Current action and preconditions to check: trajectory_clear

Your task: For each precondition in the list above, predict whether it will hold at this action.

Consider the current scene as observed from the mobile robot's camera, and analyze the predicted future states of all dynamic agents (e.g., people, animals, vehicles, or any moving entities) within the NEXT SECOND.

IMPORTANT: Only answer "very likely" if you are absolutely certain—based on strong, clear evidence—that a dynamic agent will violate the precondition in the predicted future state. Do NOT answer "very likely" for unlikely, ambiguous, or low-probability risks.

Ask yourself for each precondition: Is there a high probability, with clear and convincing evidence, that the predicted future states of any dynamic agent will interfere with the predicted future state of the currently executing action within the NEXT SECOND, causing that precondition to fail?

Assess the risk level based on these predictions. Use "likely" or "very likely" if motions create a clear risk of interference.

Use "neutral" or "improbable" if agents are nearby but their predicted paths are clearly diverging or non-conflicting.

Failure Risk Categories: "very improbable", "improbable", "neutral", "likely", "very likely"

Answer Format: Output ONLY the probability_of_failure value from these categories: "very improbable", "improbable", "neutral", "likely", "very likely"

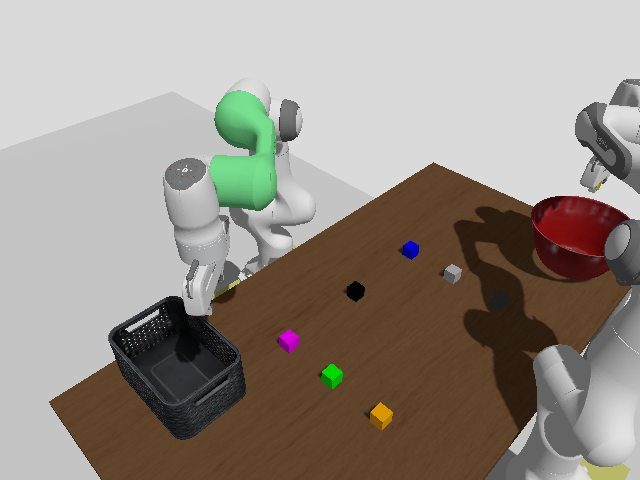

Answer: very improbable